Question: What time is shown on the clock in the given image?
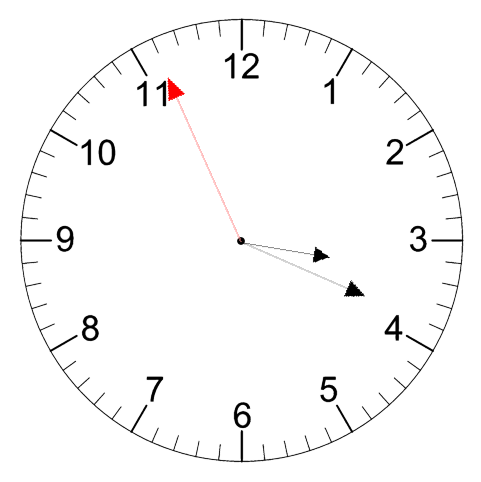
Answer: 03:18:56